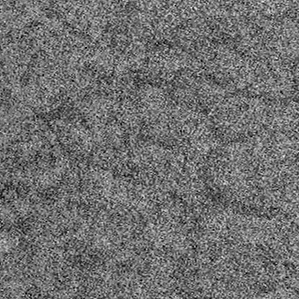
Label: frost